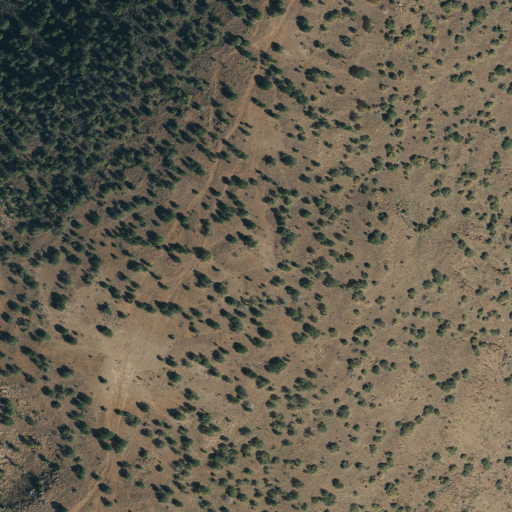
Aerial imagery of mountain in Texas named Indian Hill containing shrub, evergreen forest, grassland, and deciduous forest